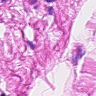
Metastatic tissue present: no